Question: I've got the countdown.exe file (source code of this file is below). When this files is executed he write in console every second text. I start execution of this file when my GUI python app is executed:
'''
self.countdown_process = subprocess.Popen("countdown.exe", shell=True, stdout=subprocess.PIPE)
'''
I redirect stdout in subprocess.PIPE and start thread 'out_thread' which read stdout of this process and add to TextCtrl:
'''
out_thread = OutTextThread(self.countdown_process.stdout, self.AddText)
out_thread.start()
'''
This is the full code of my python app:
'''
import os
import sys
import wx
import subprocess, threading
class MyFrame(wx.Frame):
def __init__(self):
super(MyFrame, self).__init__(None)
self._init_ctrls()
def _init_ctrls(self):
self.OutText = wx.TextCtrl(id=wx.NewId(), value='', name='OutText',
parent=self, pos=wx.Point(0, 0),
size=wx.Size(0, 0), style=wx.TE_MULTILINE|wx.TE_RICH2)
self.OutText.AppendText("Starting process...
")
self.OutText.AppendText("Waiting 10 seconds...
")
self.countdown_process = subprocess.Popen("countdown.exe", shell = True, stdout=subprocess.PIPE)
out_thread = OutTextThread(self.countdown_process.stdout, self.AddText)
out_thread.start()
def AddText(self, text):
self.OutText.AppendText(text)
class OutTextThread(threading.Thread):
def __init__(self, std_out, cb):
super(OutTextThread, self).__init__()
self.std_out = std_out
self.cb = cb
def run(self):
text = None
while text != '':
text = self.std_out.readline()
self.cb(text)
if __name__ == '__main__':
app = wx.App(False)
frame = MyFrame()
frame.Show(True)
app.MainLoop()
'''
The C++ code of countdown.exe is simple:
'''
#include <stdio.h>
#include <time.h>
void wait ( int seconds )
{
clock_t endwait;
endwait = clock () + seconds * CLOCKS_PER_SEC ;
while (clock() < endwait) {}
}
int main ()
{
int n;
printf ("Starting countdown...
");
for (n=10; n>0; n--)
{
printf ("%d
",n);
wait (1);
}
printf ("FIRE!!!
");
return 0;
}
'''
But i have some problem. I start my python app and i must wait 10 second and only 10 seconds the stdout of countdown.exe is written in TextCtrl as you can see on picture below:

I want the realtime writing the stdout of countdown.exe in TextCtrl (self.OutText). How I can do this?
I tried using wx.CallAfter in AddText method:
'''
def AddText(self, text):
wx.CallAfter(self.OutText.AppendText, text)
'''
but it's useless.
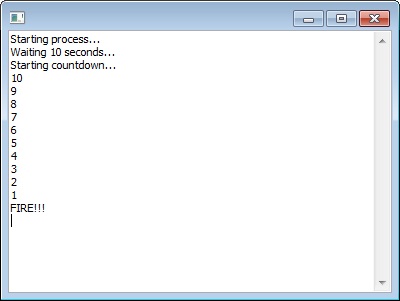
Answer: You cannot call wxPython methods directly from a thread. So the line
'''
self.cb(text)
'''
won't work. But if you put that into a threadsafe method, such as wx.CallAfter, then it should work. See the following links:
- <URL>
I also wrote a tutorial on redirecting stuff from stdout to a text control here:
- <URL>